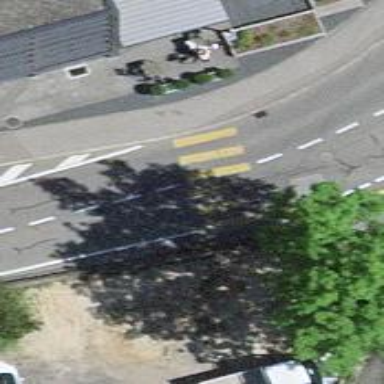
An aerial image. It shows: Uncontrolled zebra crossing on the road.